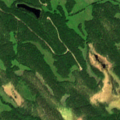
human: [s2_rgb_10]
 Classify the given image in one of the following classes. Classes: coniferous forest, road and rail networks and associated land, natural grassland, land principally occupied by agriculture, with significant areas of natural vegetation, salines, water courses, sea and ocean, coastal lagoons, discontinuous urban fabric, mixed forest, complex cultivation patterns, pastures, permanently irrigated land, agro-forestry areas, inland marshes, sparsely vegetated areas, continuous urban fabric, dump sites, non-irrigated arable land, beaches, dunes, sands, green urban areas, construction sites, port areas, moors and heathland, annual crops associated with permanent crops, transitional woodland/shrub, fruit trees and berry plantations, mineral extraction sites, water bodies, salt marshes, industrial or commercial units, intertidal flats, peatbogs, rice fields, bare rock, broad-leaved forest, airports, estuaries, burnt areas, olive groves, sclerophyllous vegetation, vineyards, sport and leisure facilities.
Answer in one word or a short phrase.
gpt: coniferous forest, mixed forest, transitional woodland/shrub